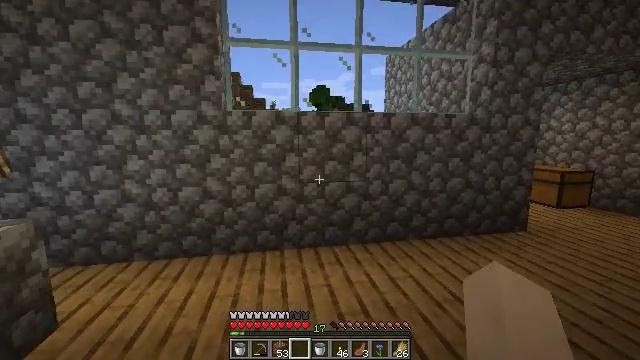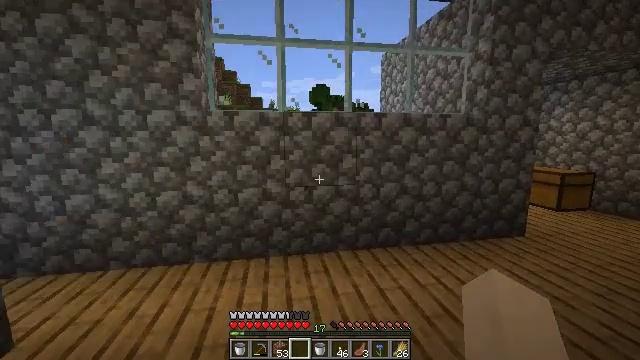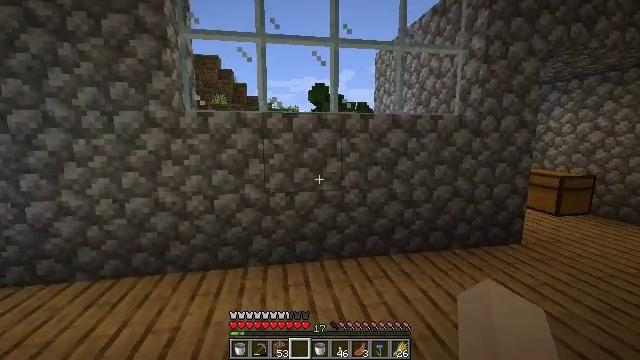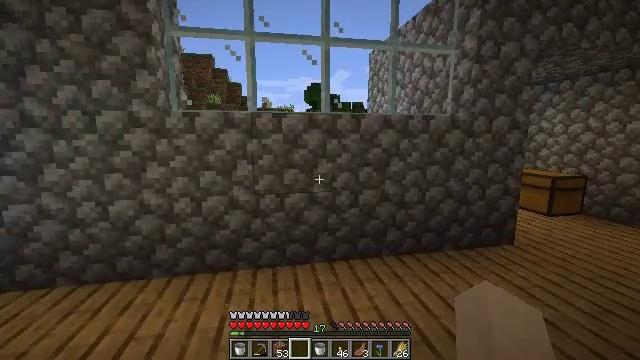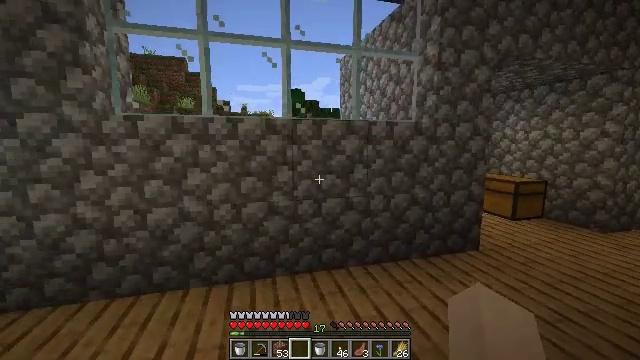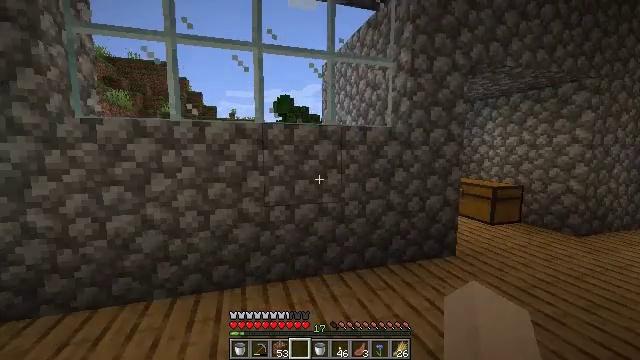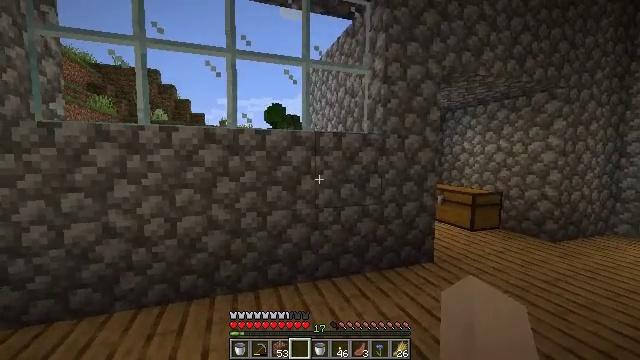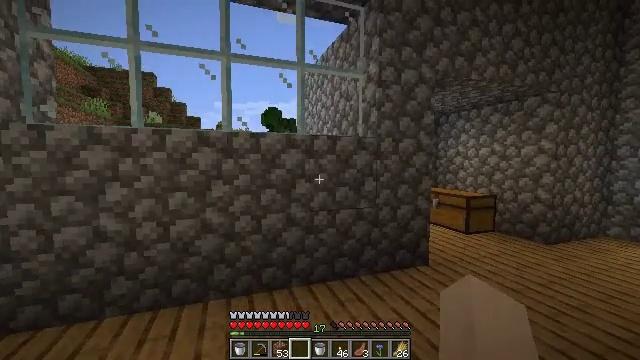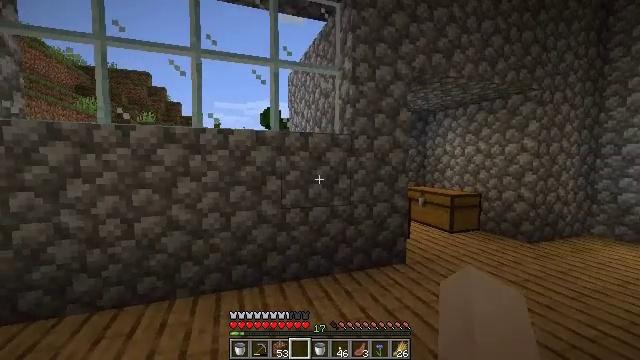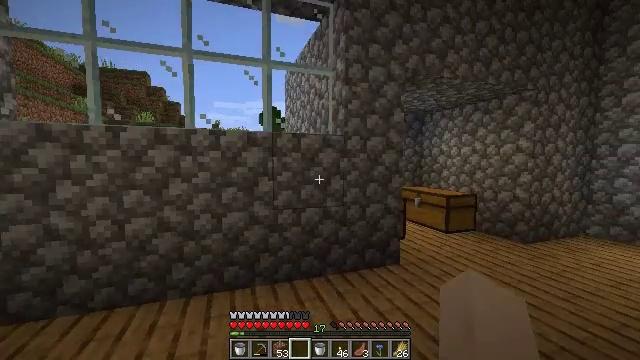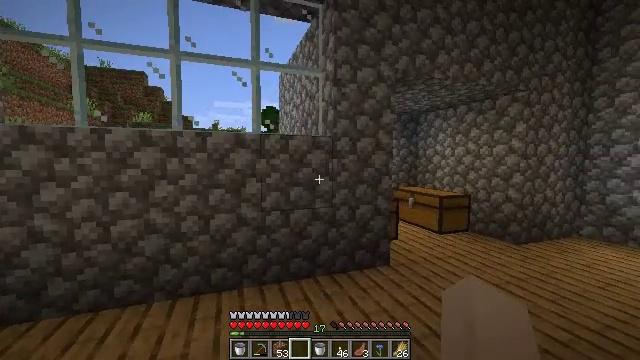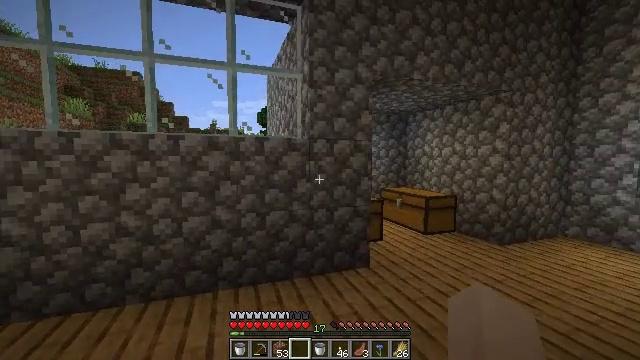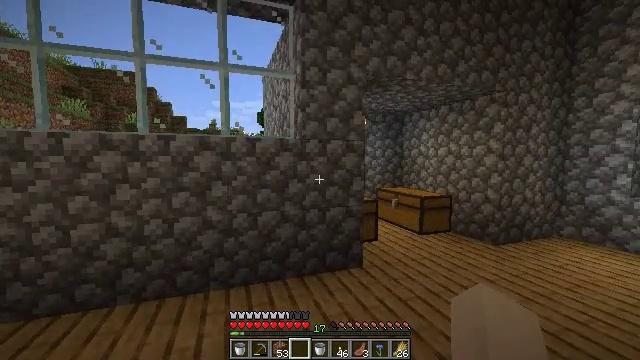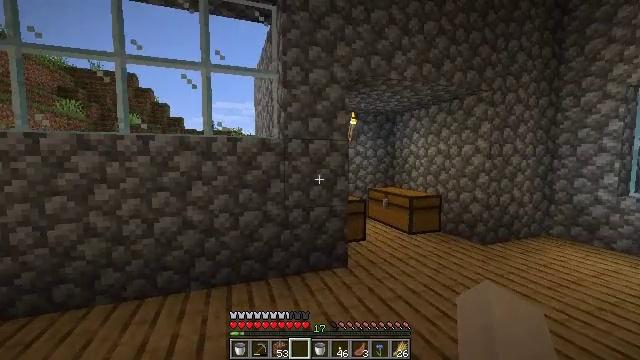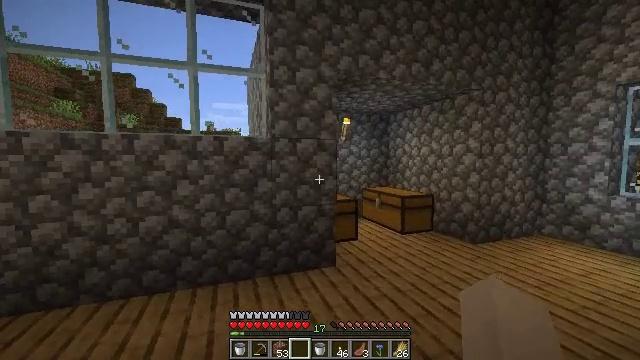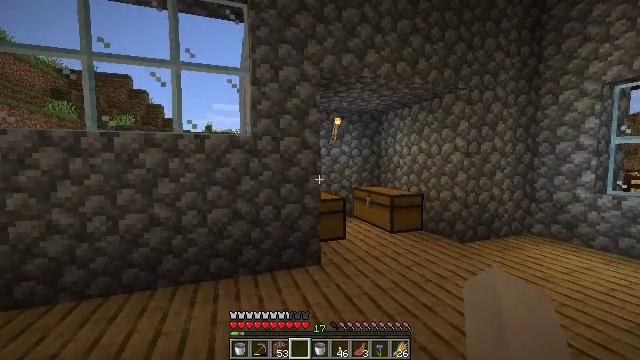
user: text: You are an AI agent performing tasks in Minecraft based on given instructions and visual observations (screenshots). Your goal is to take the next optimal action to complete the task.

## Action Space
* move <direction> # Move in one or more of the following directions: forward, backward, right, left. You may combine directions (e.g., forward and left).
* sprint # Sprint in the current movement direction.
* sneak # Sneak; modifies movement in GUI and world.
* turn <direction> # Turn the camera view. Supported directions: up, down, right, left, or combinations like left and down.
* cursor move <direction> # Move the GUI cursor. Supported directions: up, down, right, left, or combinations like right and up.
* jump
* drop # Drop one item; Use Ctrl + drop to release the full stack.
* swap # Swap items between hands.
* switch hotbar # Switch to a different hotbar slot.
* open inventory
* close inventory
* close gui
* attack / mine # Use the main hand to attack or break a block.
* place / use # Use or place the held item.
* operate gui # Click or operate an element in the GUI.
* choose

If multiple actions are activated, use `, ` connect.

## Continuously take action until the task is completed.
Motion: motion action
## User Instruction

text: Pick up the oxeye daisy.
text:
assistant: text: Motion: move forward and move right
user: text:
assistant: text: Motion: move forward and move right
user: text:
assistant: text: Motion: move forward and move right
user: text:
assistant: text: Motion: move right, turn right and up
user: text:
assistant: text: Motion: move right, turn right and up
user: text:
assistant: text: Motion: move right, turn right and up
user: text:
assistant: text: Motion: move right
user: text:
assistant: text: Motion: move right
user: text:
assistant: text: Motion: move right
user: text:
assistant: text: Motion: move right
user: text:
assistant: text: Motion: move right
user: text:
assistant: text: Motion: move right
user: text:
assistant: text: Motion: move right
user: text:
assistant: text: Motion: move right
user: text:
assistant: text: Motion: move right
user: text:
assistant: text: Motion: move right
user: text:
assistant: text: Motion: move right
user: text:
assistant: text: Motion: move right
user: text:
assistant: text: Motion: move right
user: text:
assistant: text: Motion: move right
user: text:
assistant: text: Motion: move right
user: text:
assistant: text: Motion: move right
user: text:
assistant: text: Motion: move right
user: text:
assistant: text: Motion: move right
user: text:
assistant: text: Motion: move right
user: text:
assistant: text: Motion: turn left and down
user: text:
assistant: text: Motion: no_op
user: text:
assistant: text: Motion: no_op
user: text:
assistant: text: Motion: no_op
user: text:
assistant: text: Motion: no_op